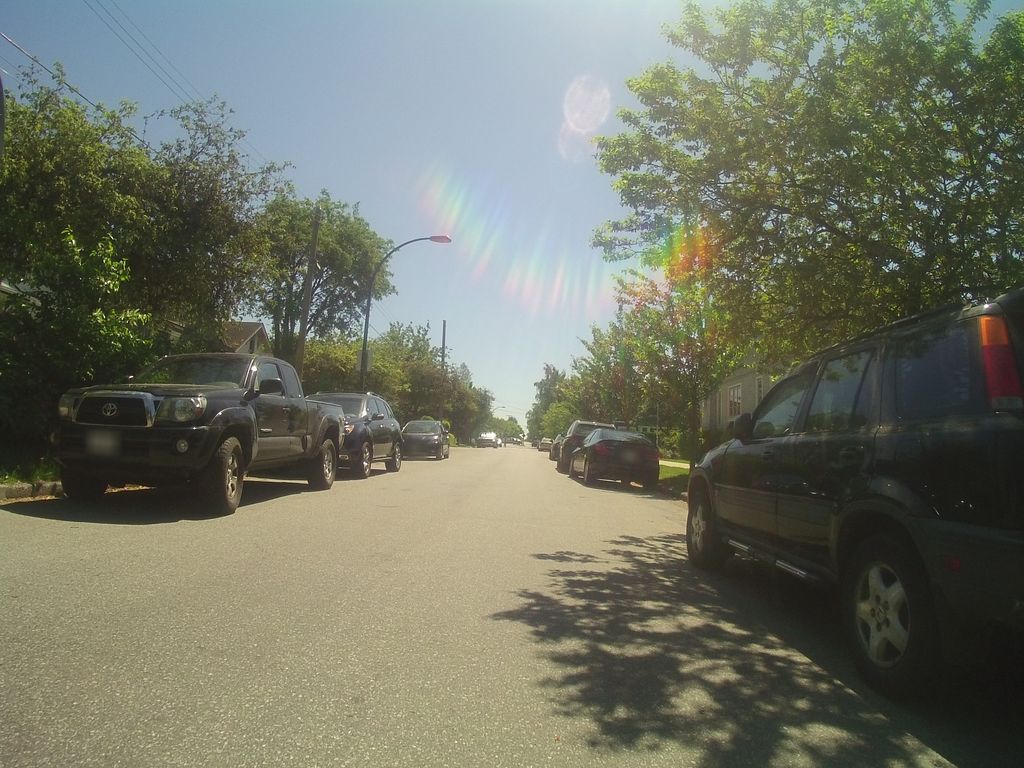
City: vancouver